Question: I use <URL> and I would like to display results from query in WPF. This is my function in ViewModel. I have DataTable which I use next in my view.
'''
//Results
SparqlResultSet results;
DataTable table;
//Define a remote endpoint
//Use the DBPedia SPARQL endpoint with the default Graph set to DBPedia
SparqlRemoteEndpoint endpoint = new SparqlRemoteEndpoint(new Uri("http://dbpedia.org/sparql"), "http://dbpedia.org");
//Make a SELECT query against the Endpoint
results = endpoint.QueryWithResultSet("PREFIX dbo: <http://dbpedia.org/ontology/> PREFIX : <http://dbpedia.org/resource/> SELECT ?film ?producerName WHERE { ?film dbo:director :Andrzej_Wajda . ?film dbo:producer ?producerName . }");
foreach (SparqlResult result in results)
{
Console.WriteLine(result.ToString());
}
table = new DataTable();
DataRow row;
switch (results.ResultsType)
{
case SparqlResultsType.VariableBindings:
foreach (String var in results.Variables)
{
table.Columns.Add(new DataColumn(var, typeof(INode)));
}
foreach (SparqlResult r in results)
{
row = table.NewRow();
foreach (String var in results.Variables)
{
if (r.HasValue(var))
{
row[var] = r[var];
}
else
{
row[var] = null;
}
}
table.Rows.Add(row);
}
break;
case SparqlResultsType.Boolean:
table.Columns.Add(new DataColumn("ASK", typeof(bool)));
row = table.NewRow();
row["ASK"] = results.Result;
table.Rows.Add(row);
break;
case SparqlResultsType.Unknown:
default:
throw new InvalidCastException("Unable to cast a SparqlResultSet to a DataTable as the ResultSet has yet to be filled with data and so has no SparqlResultsType which determines how it is cast to a DataTable");
}
'''
In WPF I use code:
'''
<DataGrid ItemsSource="{Binding Table}" AutoGenerateColumns="True"/>
'''
Binding work very well and finally I get dynamic created columns and DataGrid, but only header. I don't get value of rows. In this example there are rows, but without values.

Where is my problem ? Thanks a lot for help :)
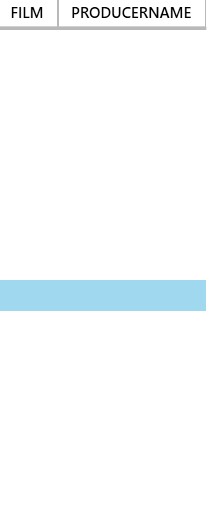
Answer: This question is not really much to do with dotNetRDF other than the starting data is from a SPARQL query but is really about how 'DataGrid' behaves when the 'ItemsSource' is a 'DataTable' and 'AutoGenerateColumns' is used.
The basic problem is that the 'DataGrid' does not know how to display arbitrary data types and it just generates <URL>.
So actually getting values to be appropriately displayed requires us to create a 'DataTemplate' for our columns to use. However as you want to use 'AutoGenerateColumns' you need to add a handler for the 'AutoGeneratingColumns' event like so:
'''
<DataGrid ItemsSource="{Binding Table}" AutoGenerateColumns="True"
AutoGeneratingColumn="AutoGeneratingColumn" />
'''
Next you need to add an implementation of the event handler to apply an appropriate column type for each auto-generated column like so:
'''
private void AutoGeneratingColumn(object sender, System.Windows.Controls.DataGridAutoGeneratingColumnEventArgs e)
{
if (e.PropertyType != typeof (INode)) return;
DataTableDataGridTemplateColumn column = new DataTableDataGridTemplateColumn();
column.ColumnName = e.PropertyName;
column.ClipboardContentBinding = e.Column.ClipboardContentBinding;
column.Header = e.Column.Header;
column.SortMemberPath = e.Column.SortMemberPath;
column.Width = e.Column.Width;
column.CellTemplate = (DataTemplate) Resources["NodeTemplate"];
e.Column = column;
}
'''
Note the use of a special 'DataTableDataGridTemplateColumn' type here, this is just the class from an answer to <URL> renamed to something more descriptive.
The reason we can't use <URL> directly is that when binding a 'DataTable' the template for each column is passed the entire row rather than the specific column value so we need to extend the class in order to bind only the specific column value so our template formats the actual 'INode' value for that column in the row and not the whole row.
Finally we need to define the template we've referred to in our XAML so that our columns are appropriately formatted:
'''
<Window.Resources>
<sparqlResultsDataGridWpf:MethodToValueConverter x:Key="MethodToValueConverter" />
<DataTemplate x:Key="NodeTemplate" DataType="rdf:INode">
<TextBlock Text="{Binding Converter={StaticResource MethodToValueConverter}, ConverterParameter='ToString'}"/>
</DataTemplate>
</Window.Resources>
'''
Note that I've also defined a value converter here, this 'MethodToValueConverter' is taken from an answer of <URL>' on the underlying 'INode' instances.
With all these things implemented I run your example query and I get the following in my 'DataGrid':

You can find all my code used at <URL>
You can use this basic approach to construct a much more robust rendering of 'INode' with as many visual bells and whistles as you see fit.
### Side Notes
A couple of notes related to this answer, firstly it would have been much easier to produce if you had posted a minimal complete example of your code rather than just partial XAML and code fragments.
Secondly the dotNetRDF 'SparqlResultSet' class actually already has an <URL> to 'DataTable' defined so you shouldn't need to manually translate it to a 'DataTable' yourself unless you want to control the structure of the 'DataTable' e.g.
'''
DataTable table = (DataTable) results;
'''